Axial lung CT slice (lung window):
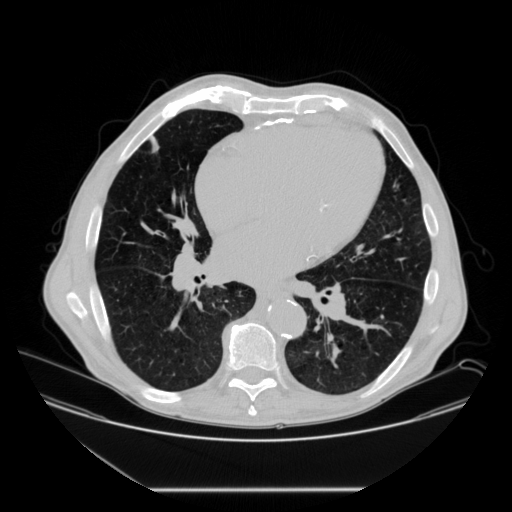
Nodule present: no